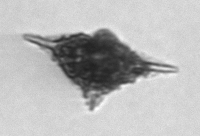
Label: Dictyocha